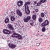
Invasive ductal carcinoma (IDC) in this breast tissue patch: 0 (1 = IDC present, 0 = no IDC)